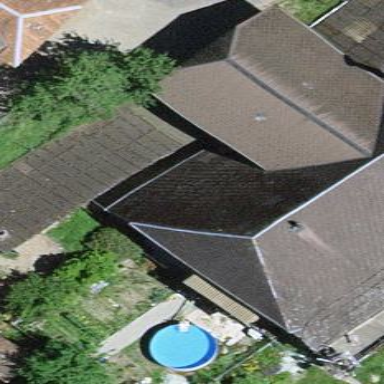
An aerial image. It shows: Sty building.